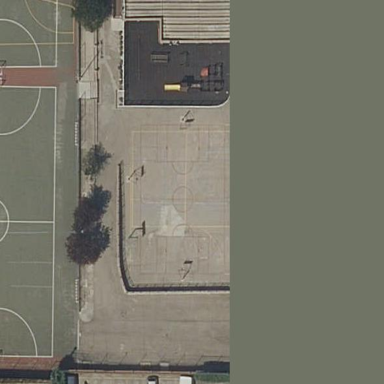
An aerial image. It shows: Basketball court on leisure land pitch.